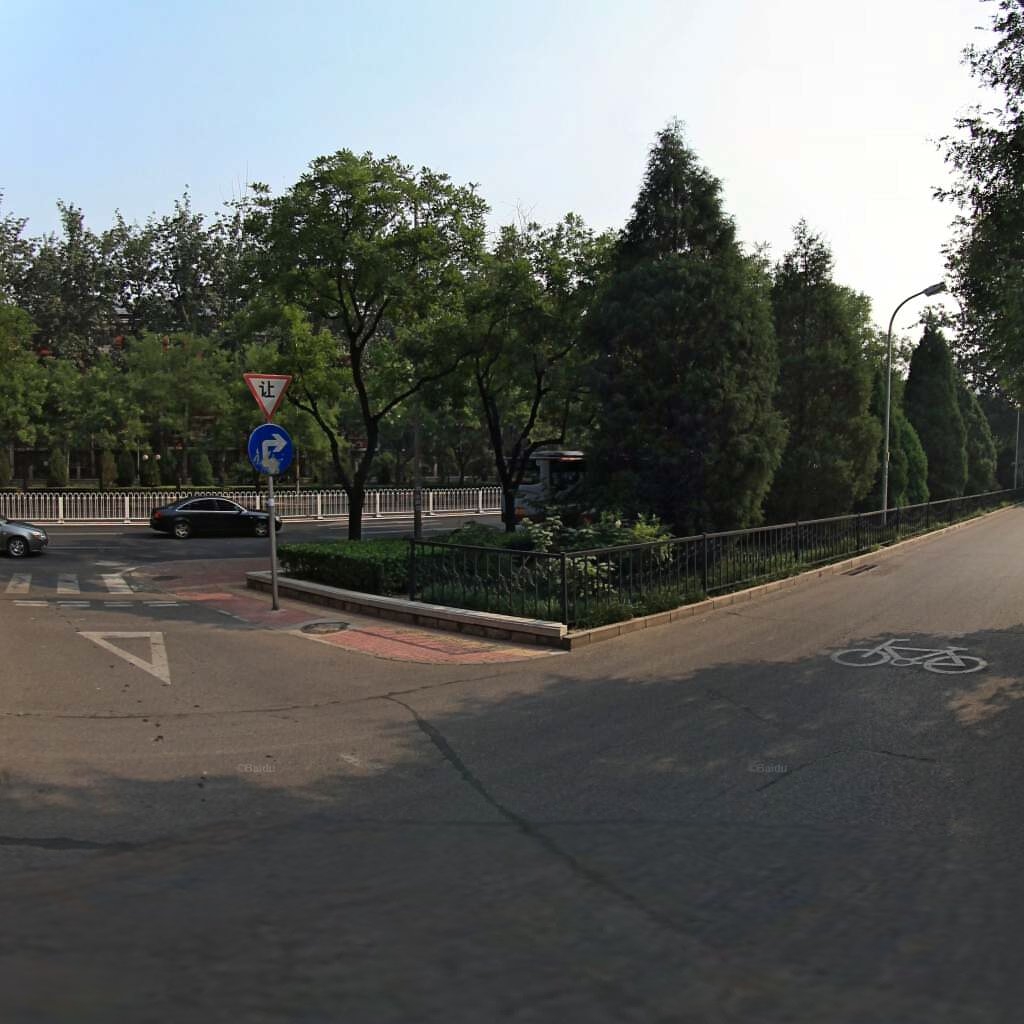
Region: Haidian
Road damage annotations: longitudinal patch, transverse patch, transverse patch, longitudinal patch, transverse patch, manhole cover